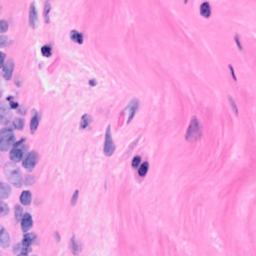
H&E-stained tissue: Breast